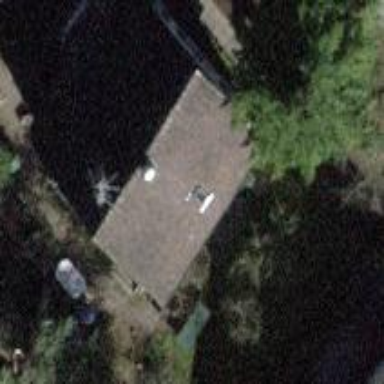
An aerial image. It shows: Building with tiled roof.